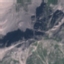
Label: HerbaceousVegetation